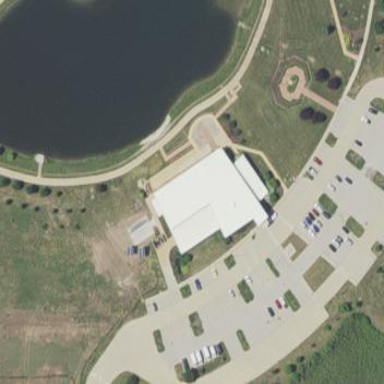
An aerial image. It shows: Community centre building.